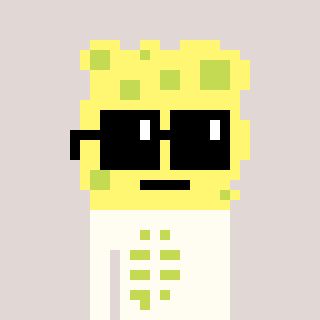
a pixel art character with square black sunglasses, a sponge-shaped head and a grayscale-colored body on a warm background